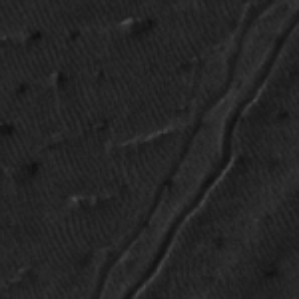
Label: frost